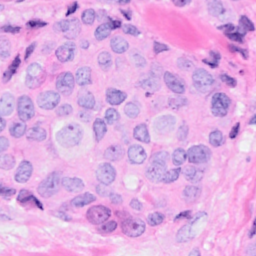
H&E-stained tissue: Breast